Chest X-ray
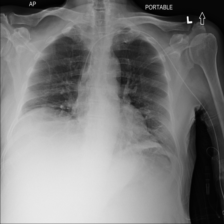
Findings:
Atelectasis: positive
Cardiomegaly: negative
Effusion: negative
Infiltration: negative
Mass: negative
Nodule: negative
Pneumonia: negative
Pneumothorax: negative
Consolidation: negative
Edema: negative
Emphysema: negative
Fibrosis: negative
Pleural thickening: negative
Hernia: negative